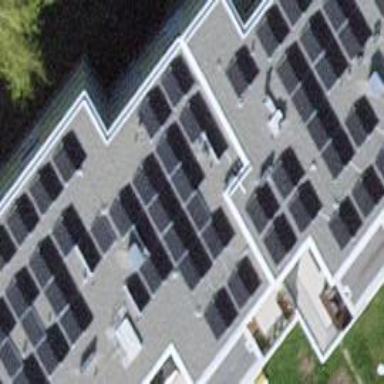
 consisting of solar photovoltaic panels."